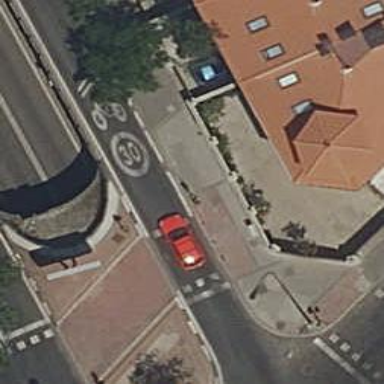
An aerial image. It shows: Crossing with traffic signals.